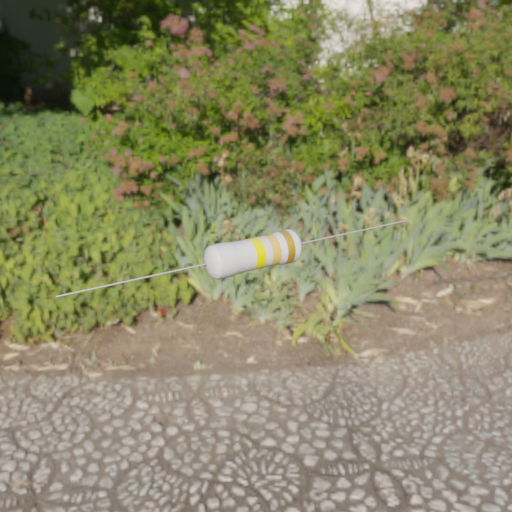
Resistor colour bands (in order): yellow, gold, gold